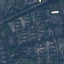
Label: Residential